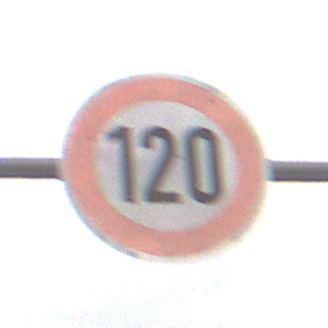
Verkehrszeichen: Geschwindigkeit120
Umgebung: Outdoor, Nature
Tageszeit: MorningAfternoon
Wetter: Overcast
Licht: Natural
Jahreszeit: NotSpecified
Kontrast: LowContrast